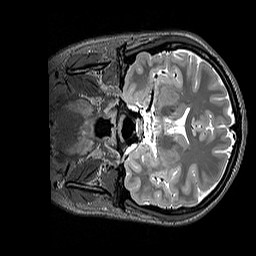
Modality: T2w
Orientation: coronal
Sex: female
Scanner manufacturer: siemens
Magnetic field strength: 3 T
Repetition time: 3.2 s
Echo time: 0.409 s